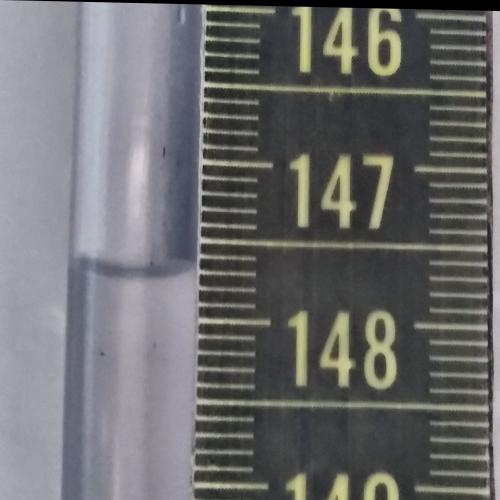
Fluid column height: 147.7 cm